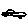
Label: car